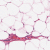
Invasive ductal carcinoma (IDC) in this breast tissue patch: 0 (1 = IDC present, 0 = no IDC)